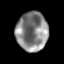
Tissue: prostate
Cell type: Epithelial cells
Senescence score: 0.3579
Nuclear area (px): 1205
Mean DAPI intensity: 133.715